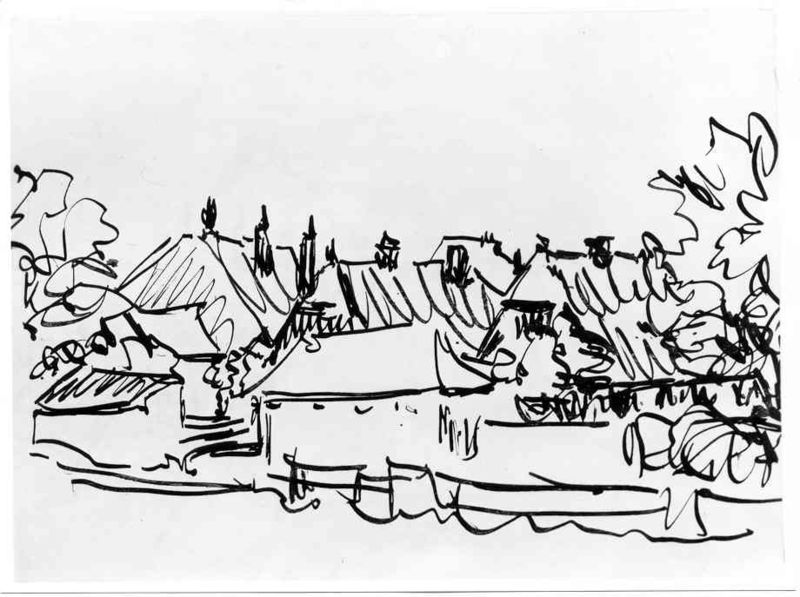
Titel: Dorf auf Fehmarn
Künstler: Ernst Ludwig Kirchner
Standort: Karlsruhe
Institution: Staatliche Kunsthalle Karlsruhe
Schlagwörter: baum, blätter, feder, himmel, wasser, weiß, bäume, landschaft, stadt, fenster, schwarz, skizze, straße, zeichnung, dach, gebäude, haus, weg, zaun, häuser, natur, weide, brücke, busch, büsche, hütte, rauch, kontrast, kamin, kamine, schornstein, schuppen, schnell, papier, ansicht, ort, abstrakt, leere, modern, dorf, dächer, giebel, schornsteine, grafik, graphik, linien, zäune, fluß, querformat, stair, white, essen, black, nose, painting, spitz, wall, windows, menschenleer, stadtansicht, tusche, kohle, schwarz weiss, filzstift, bleistift, entwurf, edding, schematisch, stift, hand, wood, smoke, expressiv, sky, tree, building, house, lake, landscape, mountains, nature, sea, water, houses, roof, roofs, street, trees, village, siedlung, child, locker, forest, grass, river, bushes, drawing, paper, black and white, line, monochrome, sketch, pen, umrisslinien, latte, scene, abstract, bridge, fence, town, city, doors, ink, draft, buildings, gate, art, umgebung, pencil, rooves, dynamic, lines, shapes, war, trist, bush, cow, farm, cottage, krüppelwalmdach, rough, vegetation, simple, space, chimney, chimneys, cityscape, blank, abstrak, hatching, holze, market, entwruf, little, camp, fahrig, impression, scribble, schlampig, rasch, strohdächer, schwaz weiß, woods, community, ugly, foliage, citz, negative space, rooftops, fences, rauchfang, shed, pixelig, stairway, homes, loose, chimeny, free, doodle, minimalist, line drawing, marker, quick, cute, huts, lineart, indefinite, rauchfänge, abstrack, sharpie, coma, fench, buidings, freehand, quaint, rembrandt drawing, hand drawn, chmneys, ink on paper, village scene, roveriver, garage, free form, cozy, ink sketch, annhäuser